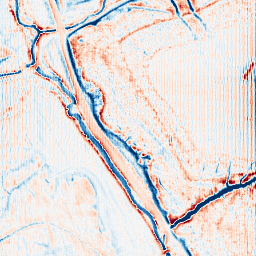
Category: edge_preserving
Decomposition family: anisotropic_diffusion
Decomposition parameters: iterations: 20
kappa: 100
gamma: 0.2
Upsampling method: fft_zeropad
Upsampling parameters: scale: 2
Upsampling scale: 2